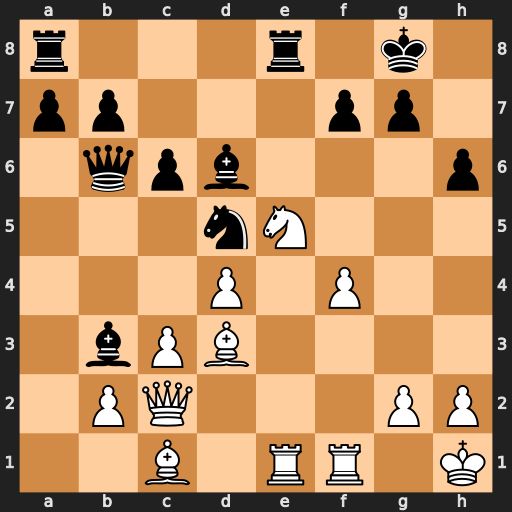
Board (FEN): r3r1k1/pp3pp1/1qpb3p/3nN3/3P1P2/1bPB4/1PQ3PP/2B1RR1K
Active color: w
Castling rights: -
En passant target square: -
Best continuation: Bh7+ Kh8 Nxf7#